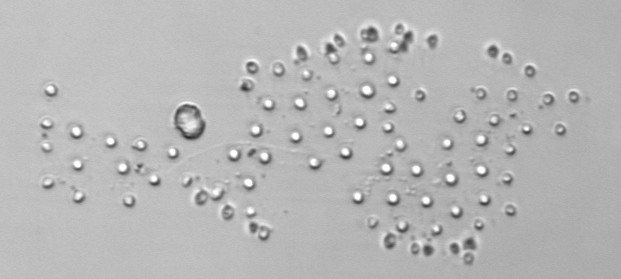
Label: Parvicorbicula_socialis